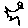
Label: bird